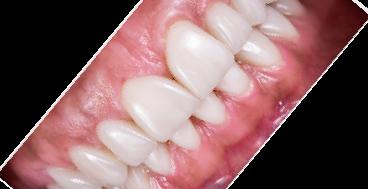
Condition: Gingivitis